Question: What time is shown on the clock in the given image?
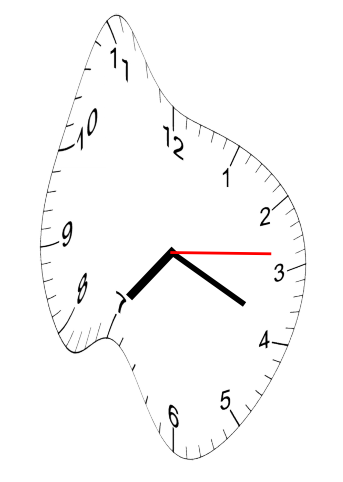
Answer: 07:19:14